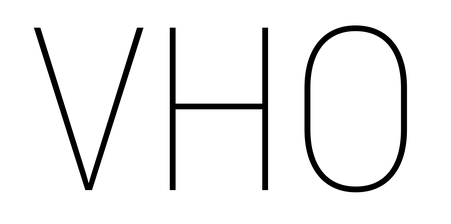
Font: Roboto_Condensed_Thin